Question: According to MS docs for <URL>, which is layer shaped.
It all makes sense while reading but then, a different view of the clean architecture is presented and it looks quite similar to the n-tier architecture. Of course, I do understand that those differ but trying to understand the core point on and they differ doesn't get easier by that resemblance.
An even better example of my the reason for my uncertainty is <URL>.

Is the main difference between those two architecture types simply how we're using them or is there an actual difference code-wise or in the project structure (except for the naming, of course)?
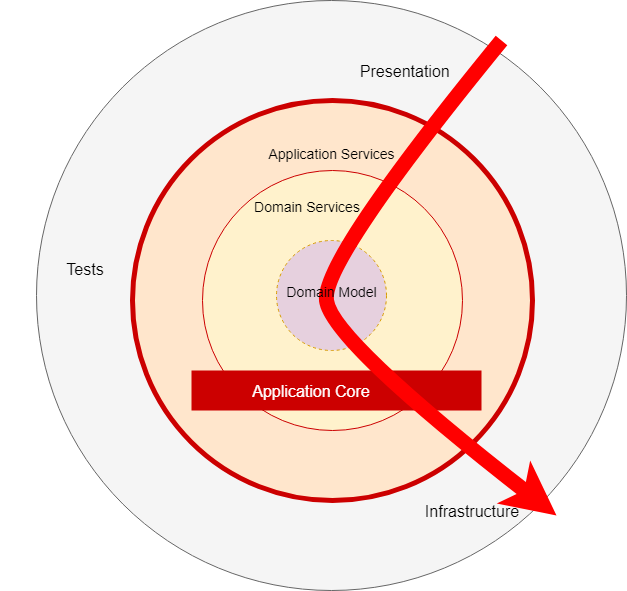
Answer: > As far I understand, the actual path of the process is layer based and precisely equivalent to n-tier version (only differing in how it's drawn, which should be irrelevant).
Yes, that's right.
> Is the main difference between those two architecture types simply how we're using them or is there an actual difference code-wise or in the project structure (except for the naming, of course)?
The difference is which code knows about, has references to, depends on other code.
In N-Tier, the business logic needs to know the API of the infrastructure layer. All of the dependencies point down.
In clean architecture/onion architecture, etc, the infrastructure layer knows about the API of the domain layer. All of the dependencies point .
> Clean architecture puts the business logic and application model at the center of the application. Instead of having business logic depend on data access or other infrastructure concerns, this dependency is inverted: infrastructure and implementation details depend on the Application Core.
This style is often accompanied by the use of a <URL>, which is responsible for wiring together the components that will eventually do the work.
> Are you saying that there's no business logic layer in onion version? I.e. that it's baked in into the application core?
Typically, business logic is understood to be in the middle of the onion. For instance, <URL>
<URL>
> You may find that you need more than just these four. There's no rule that says you must always have just these four. However, The Dependency Rule always applies. Source code dependencies always point inwards.